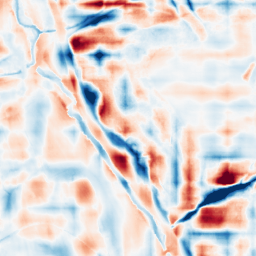
Category: wavelet
Decomposition family: wavelet_reverse_biorthogonal
Decomposition parameters: wavelet: rbio4.4
level: 5
Upsampling method: bilinear
Upsampling parameters: scale: 4
Upsampling scale: 4